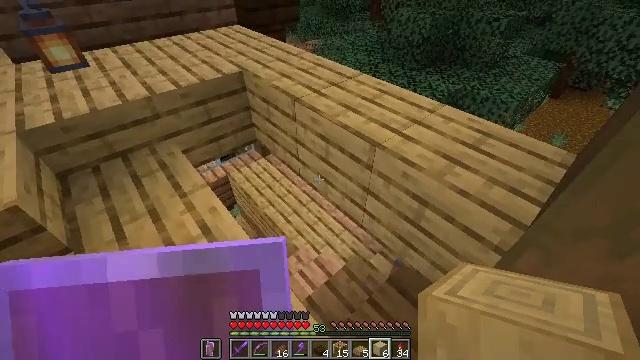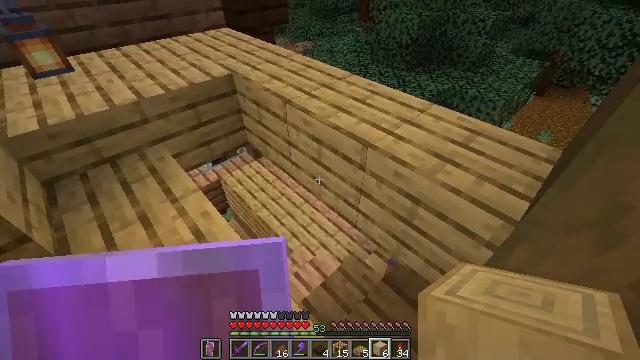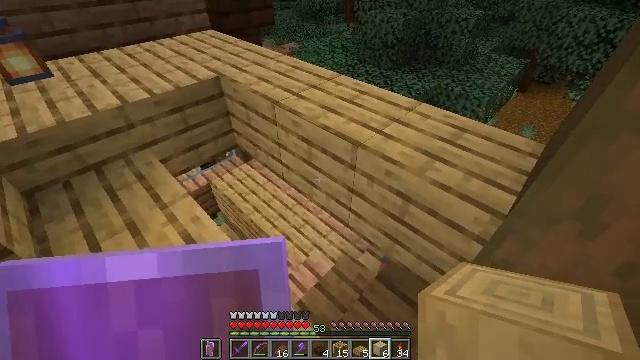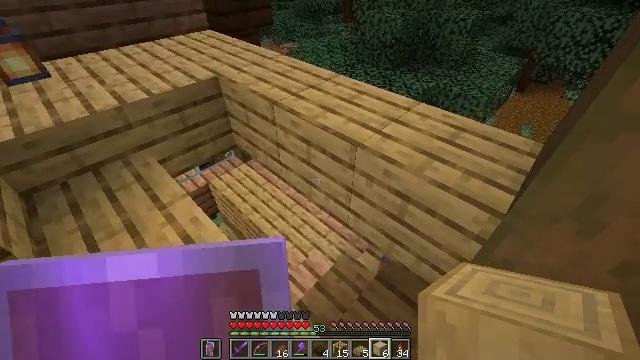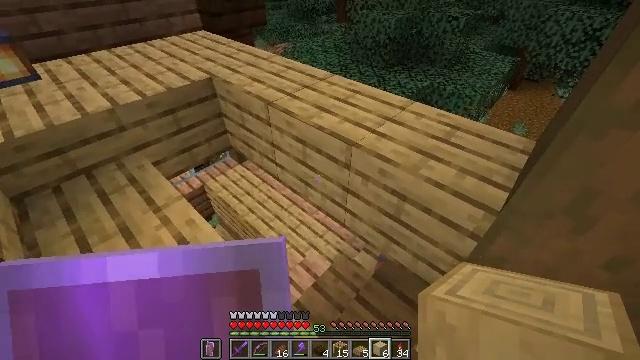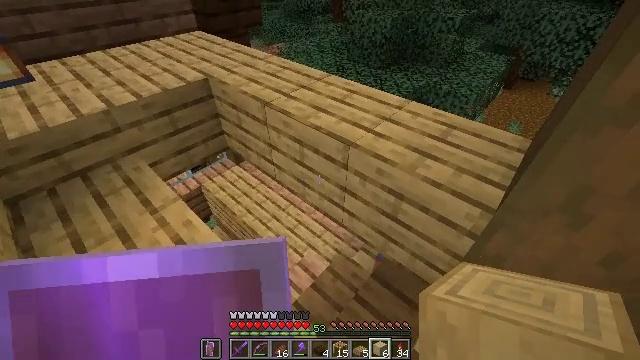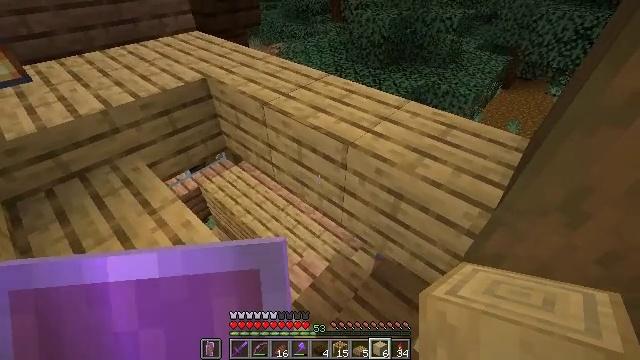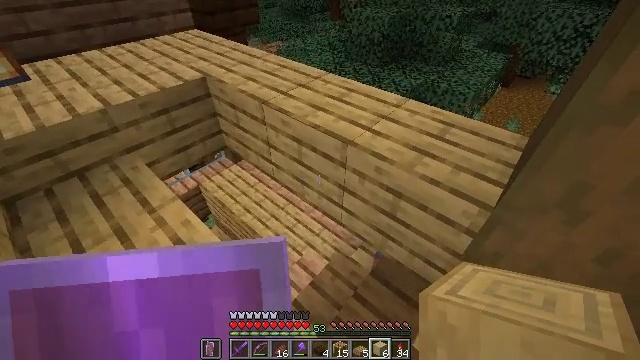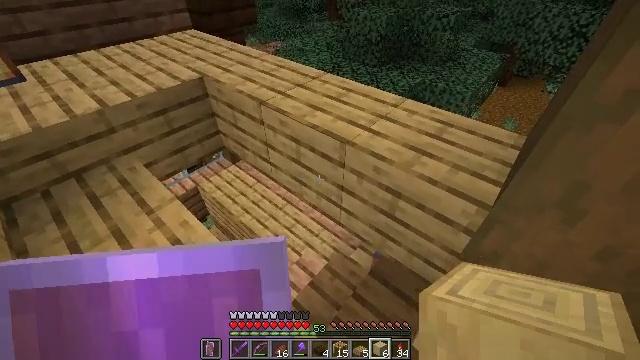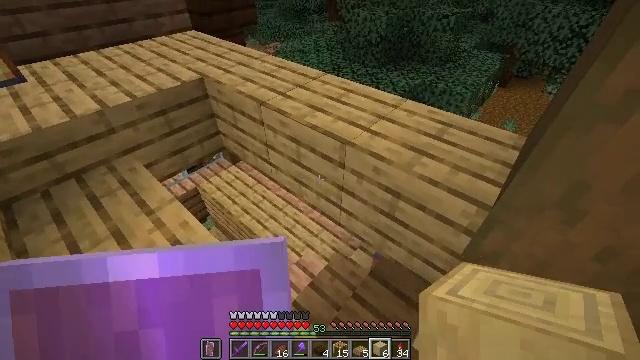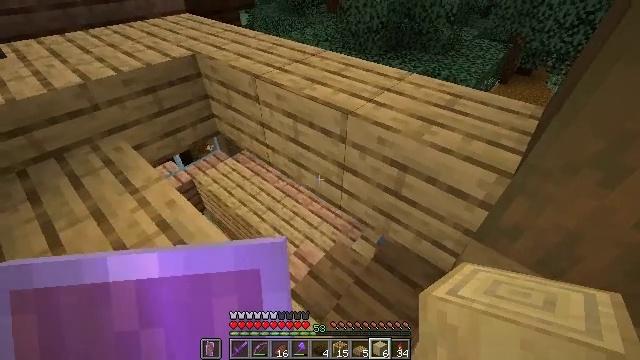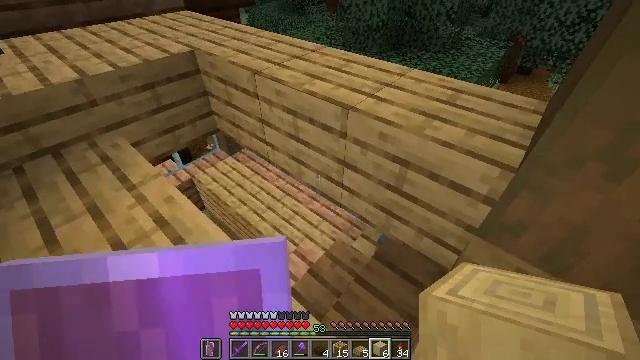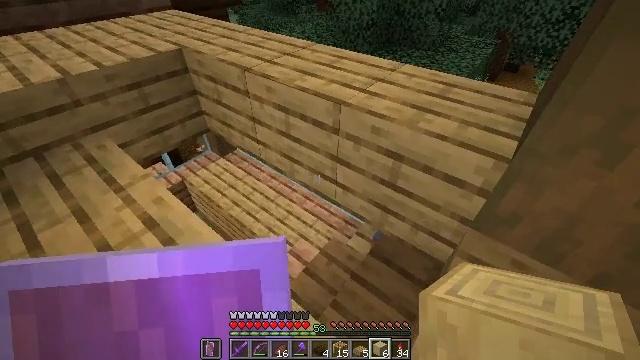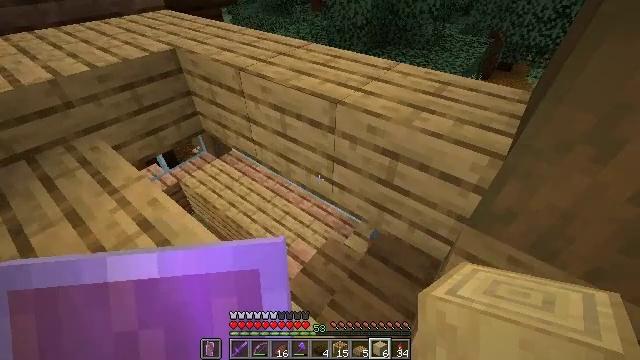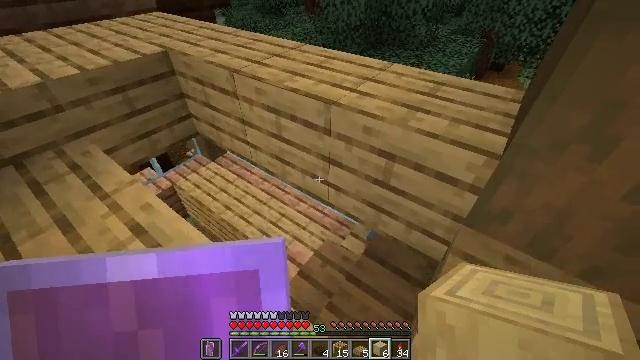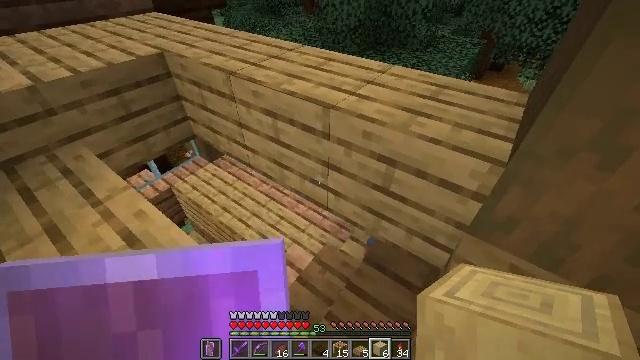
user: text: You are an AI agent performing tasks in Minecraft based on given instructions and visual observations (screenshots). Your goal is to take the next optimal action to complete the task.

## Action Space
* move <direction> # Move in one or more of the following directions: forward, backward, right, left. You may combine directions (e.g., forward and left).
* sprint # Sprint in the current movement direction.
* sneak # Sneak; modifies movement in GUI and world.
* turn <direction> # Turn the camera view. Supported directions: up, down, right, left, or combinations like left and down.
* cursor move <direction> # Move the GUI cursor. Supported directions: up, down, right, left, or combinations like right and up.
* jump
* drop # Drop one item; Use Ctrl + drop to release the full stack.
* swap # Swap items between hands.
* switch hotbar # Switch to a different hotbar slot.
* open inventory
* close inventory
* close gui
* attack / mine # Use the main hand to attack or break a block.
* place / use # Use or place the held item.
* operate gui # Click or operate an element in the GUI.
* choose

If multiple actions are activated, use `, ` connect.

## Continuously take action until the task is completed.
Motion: motion action
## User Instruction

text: Retrieve oak planks from the wooden block.
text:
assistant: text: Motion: turn right
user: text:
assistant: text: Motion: turn right
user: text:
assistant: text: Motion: no_op
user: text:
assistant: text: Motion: turn right
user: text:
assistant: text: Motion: no_op
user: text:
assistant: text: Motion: no_op
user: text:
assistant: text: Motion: no_op
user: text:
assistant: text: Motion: sneak
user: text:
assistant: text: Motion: sneak
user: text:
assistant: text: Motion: sneak
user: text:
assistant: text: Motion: sneak
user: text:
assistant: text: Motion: sneak, turn right
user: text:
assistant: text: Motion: sneak, turn right
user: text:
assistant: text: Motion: move forward, sneak, turn right
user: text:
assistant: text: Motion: move forward, sneak
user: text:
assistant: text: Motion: move forward, sneak
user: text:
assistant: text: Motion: move forward, sneak
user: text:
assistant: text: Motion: move forward, sneak
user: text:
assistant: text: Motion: move forward, sneak
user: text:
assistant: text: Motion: move forward, sneak
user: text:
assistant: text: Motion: move forward, sneak
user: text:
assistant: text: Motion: move forward, sneak
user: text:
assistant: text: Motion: move forward, sneak
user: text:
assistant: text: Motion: move forward and move right, sneak
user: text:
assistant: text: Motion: move forward and move right, sneak
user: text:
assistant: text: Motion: move forward and move right, sneak
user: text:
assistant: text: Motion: move forward and move right, sneak
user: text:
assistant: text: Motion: move forward and move right, sneak, turn right
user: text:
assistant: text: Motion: move forward, sneak, turn right
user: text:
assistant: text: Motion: move forward, sneak, turn right